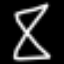
Label: hourglass